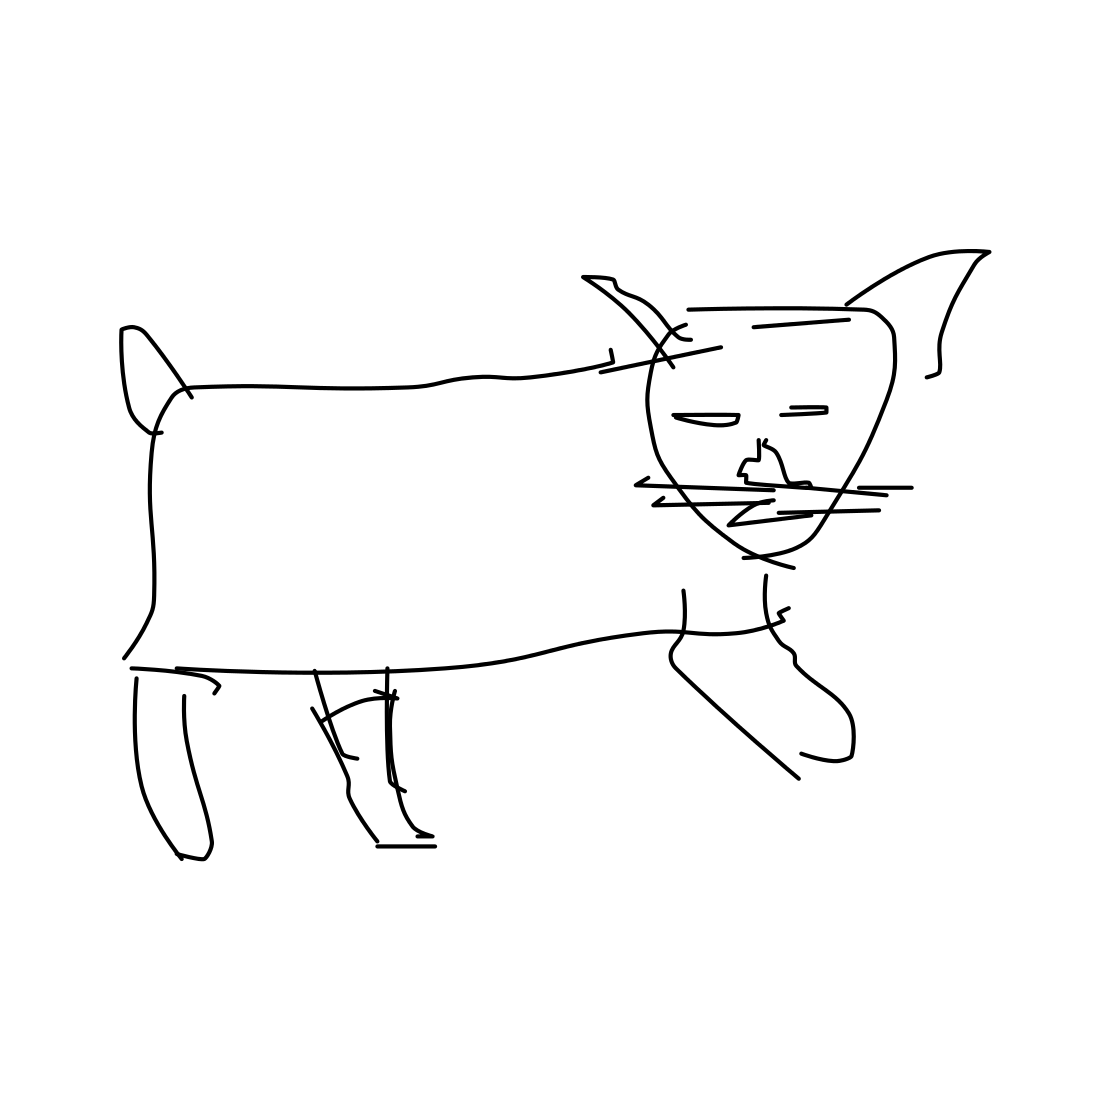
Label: cat